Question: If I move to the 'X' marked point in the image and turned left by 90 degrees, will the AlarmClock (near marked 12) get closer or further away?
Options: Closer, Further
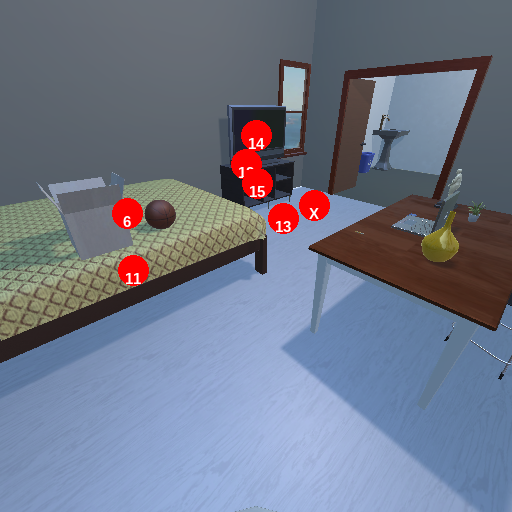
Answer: Closer